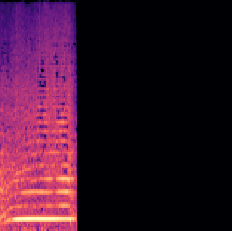
Sound class: Cow